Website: lowes
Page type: review-order
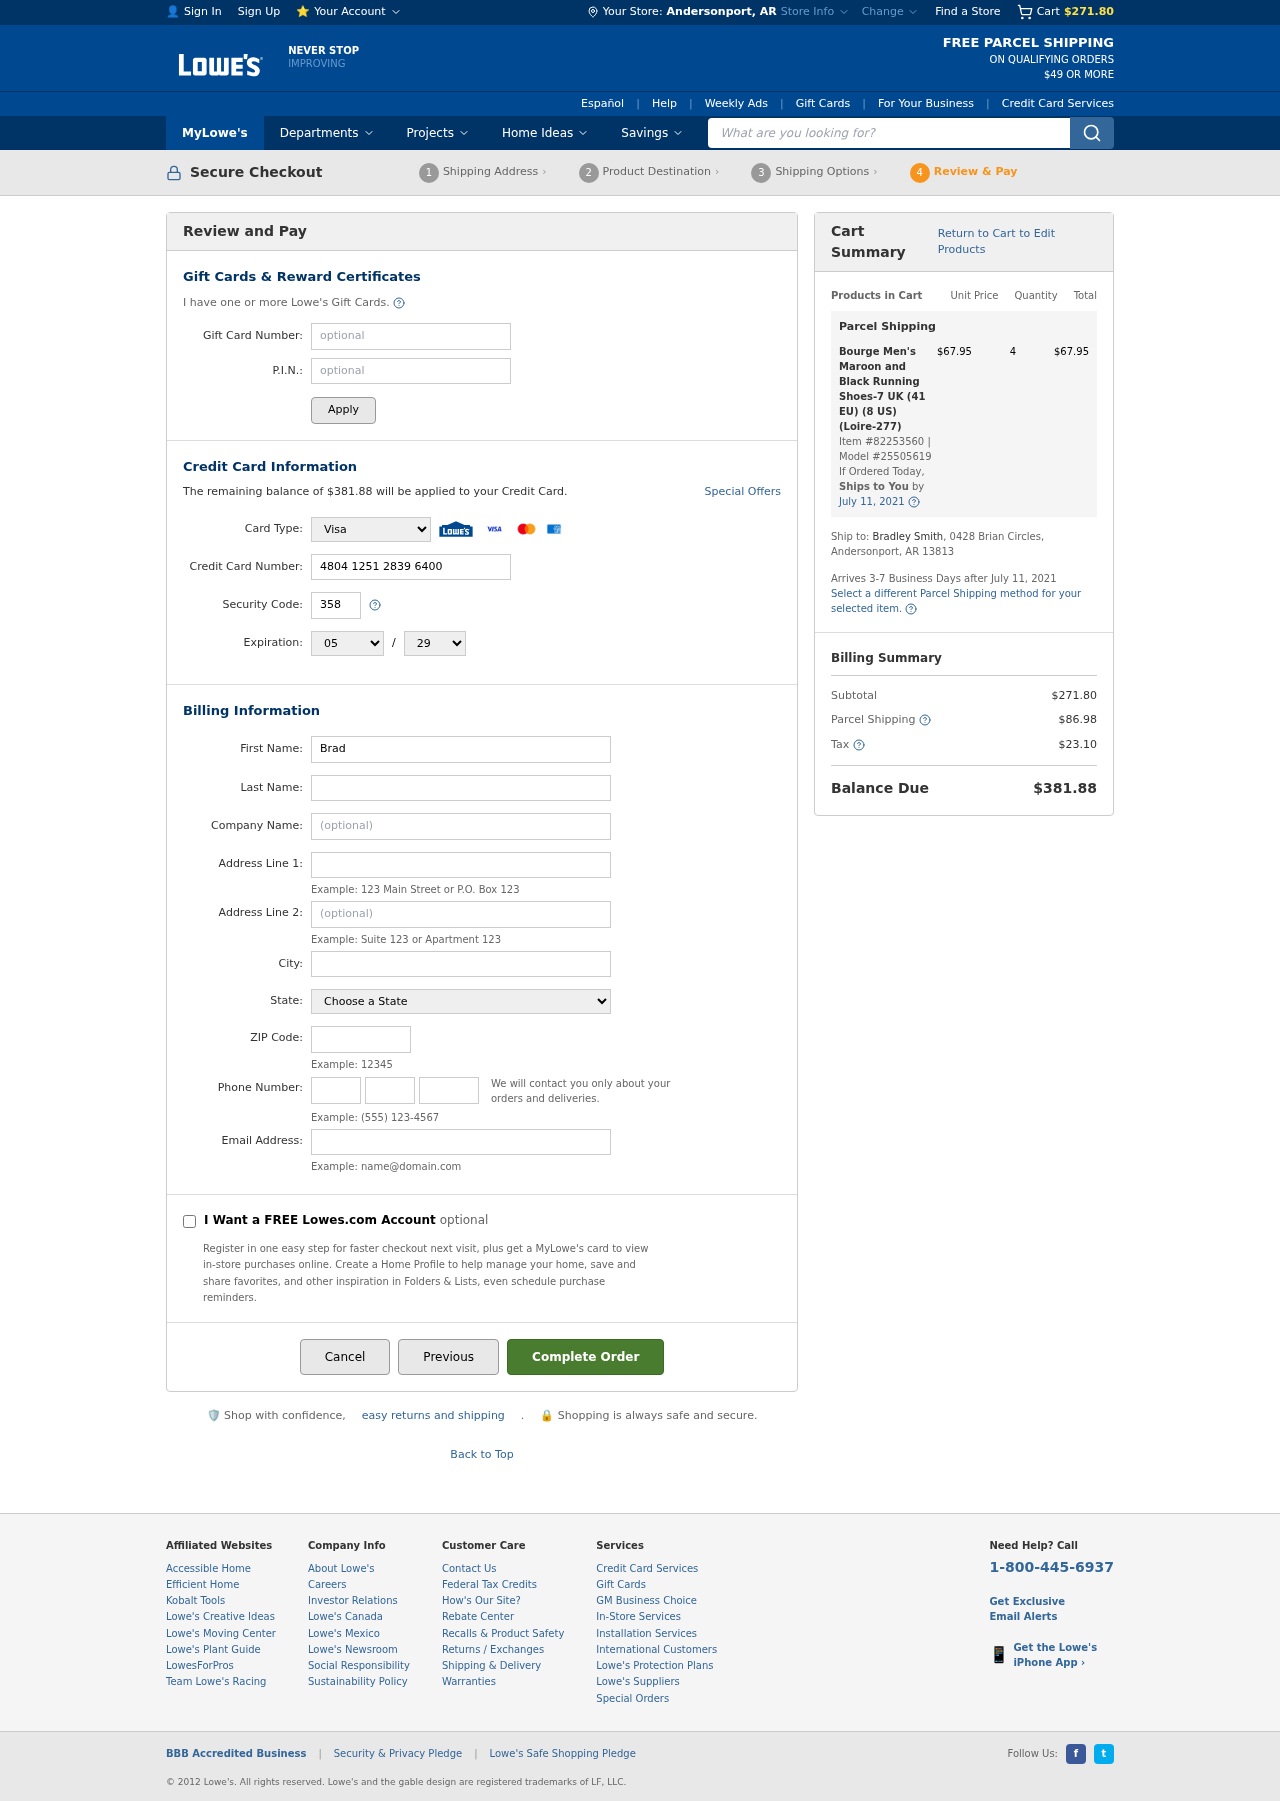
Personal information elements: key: PII_CARD_CVV
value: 358
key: PII_CARD_EXPIRY_MONTH
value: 05
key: PII_CARD_EXPIRY_YEAR
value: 29
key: PII_CARD_NUMBER
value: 4804 1251 2839 6400
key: PII_CARD_TYPE
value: Visa
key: PII_CITY
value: Andersonport
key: PII_CITY_STATE
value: Andersonport, AR
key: PII_EMAIL
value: bsmith@yahoo.com
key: PII_FIRSTNAME
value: Bradley
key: PII_LASTNAME
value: Smith
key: PII_PHONE_AREA
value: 359
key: PII_PHONE_PREFIX
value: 934
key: PII_PHONE_SUFFIX
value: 4547
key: PII_POSTCODE
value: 13813
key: PII_STATE
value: Arkansas
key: PII_STREET
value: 0428 Brian Circles
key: PII_STREET2
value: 0428 Brian Circles
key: PII_FULLNAME2
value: Bradley Smith
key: PII_STATE_ABBR
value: AR
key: PII_POSTCODE_FULL
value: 13813
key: PII_CITY_STATE_ZIP
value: Andersonport, AR 13813
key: PII_POSTCODE_NUMERIC
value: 13813
Product elements: key: PRODUCT1_NAME
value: Bourge Men's Maroon and Black Running Shoes-7 UK (41 EU) (8 US) (Loire-277)
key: PRODUCT1_PRICE
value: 67.95
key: PRODUCT1_QUANTITY
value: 4
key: PRODUCT1_ITEM_NUMBER
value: Item #82253560
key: PRODUCT1_MODEL_NUMBER
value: Model #25505619
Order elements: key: ORDER_SUBTOTAL
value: $271.80
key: ORDER_BALANCE_DUE
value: $381.88
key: ORDER_SHIPPING_DATE
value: July 11, 2021
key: ORDER_ITEM_TOTAL
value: $67.95
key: ORDER_SHIPPING_DATE2
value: July 11, 2021
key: ORDER_SHIPPING_COST
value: $86.98
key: ORDER_TAX
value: $23.10
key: ORDER_TOTAL
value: $381.88
Search elements: key: HEADER_SEARCH
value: What are you looking for?